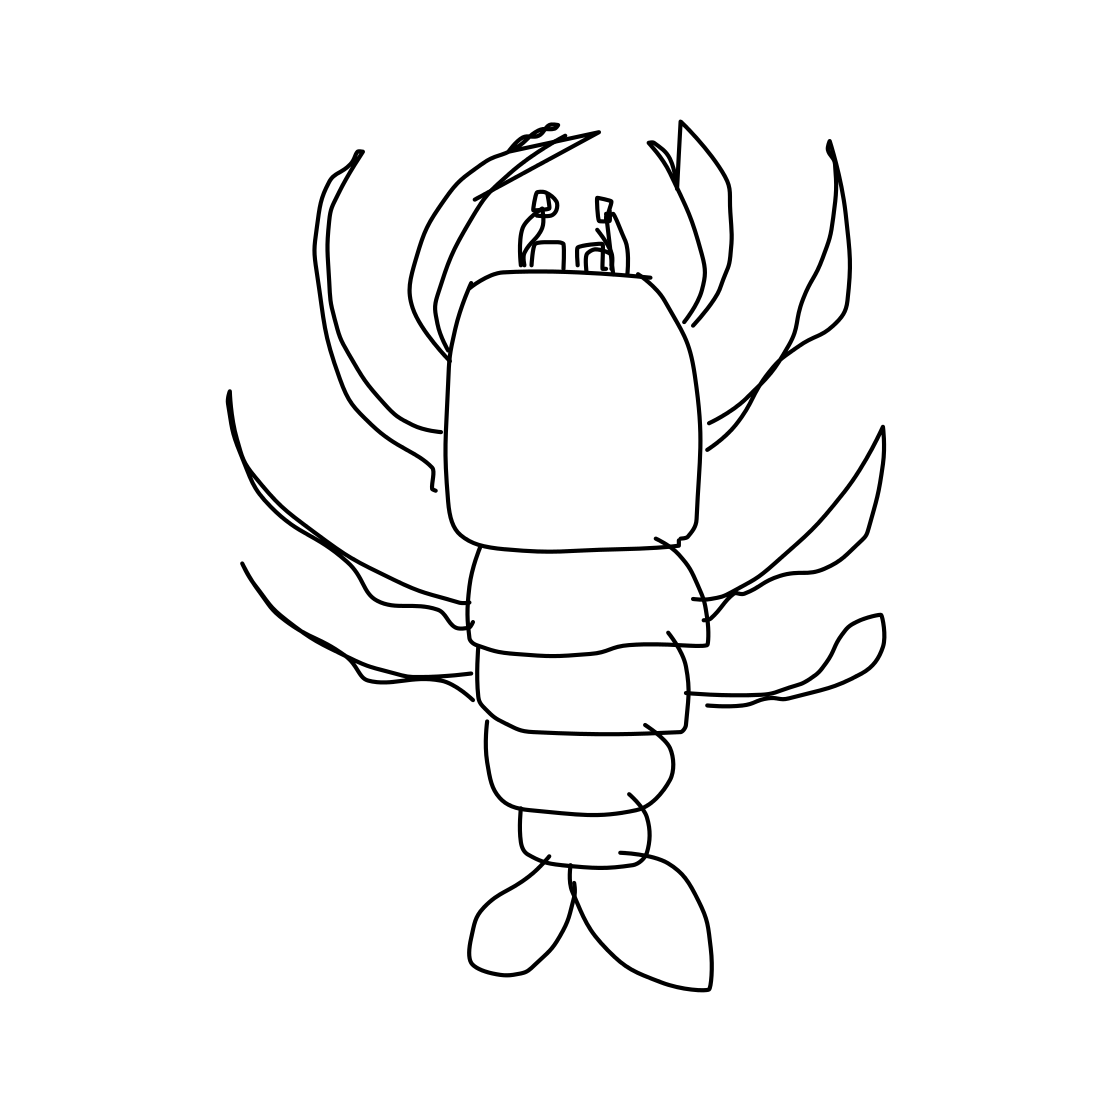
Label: lobster